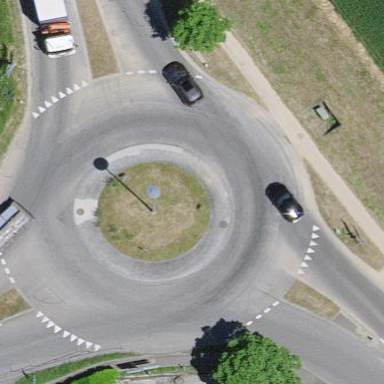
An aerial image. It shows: Roundabout at primary highway.